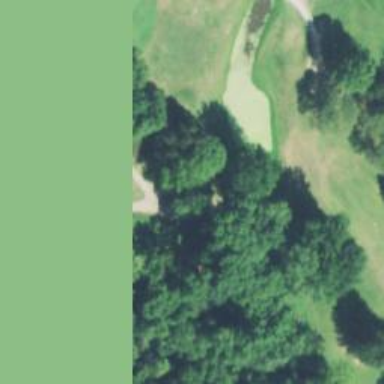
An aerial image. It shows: Path for both road and golf.